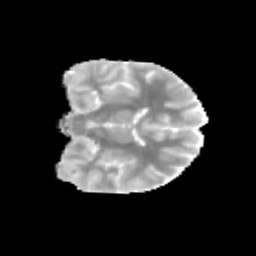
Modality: MD
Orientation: coronal
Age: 12
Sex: male
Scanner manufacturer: siemens
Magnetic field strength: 3 T
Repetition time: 3.8 s
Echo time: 0.07 s